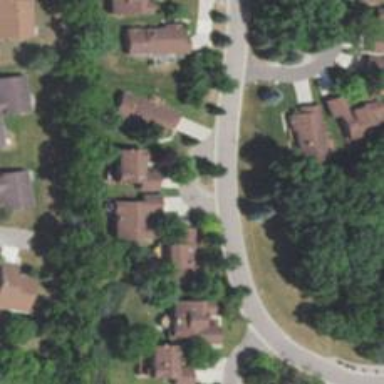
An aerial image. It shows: Asphalt road within gated community.